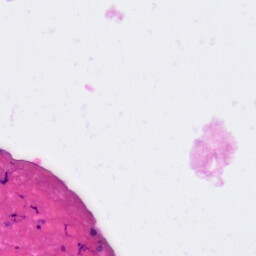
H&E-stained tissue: Pancreatic